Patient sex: M
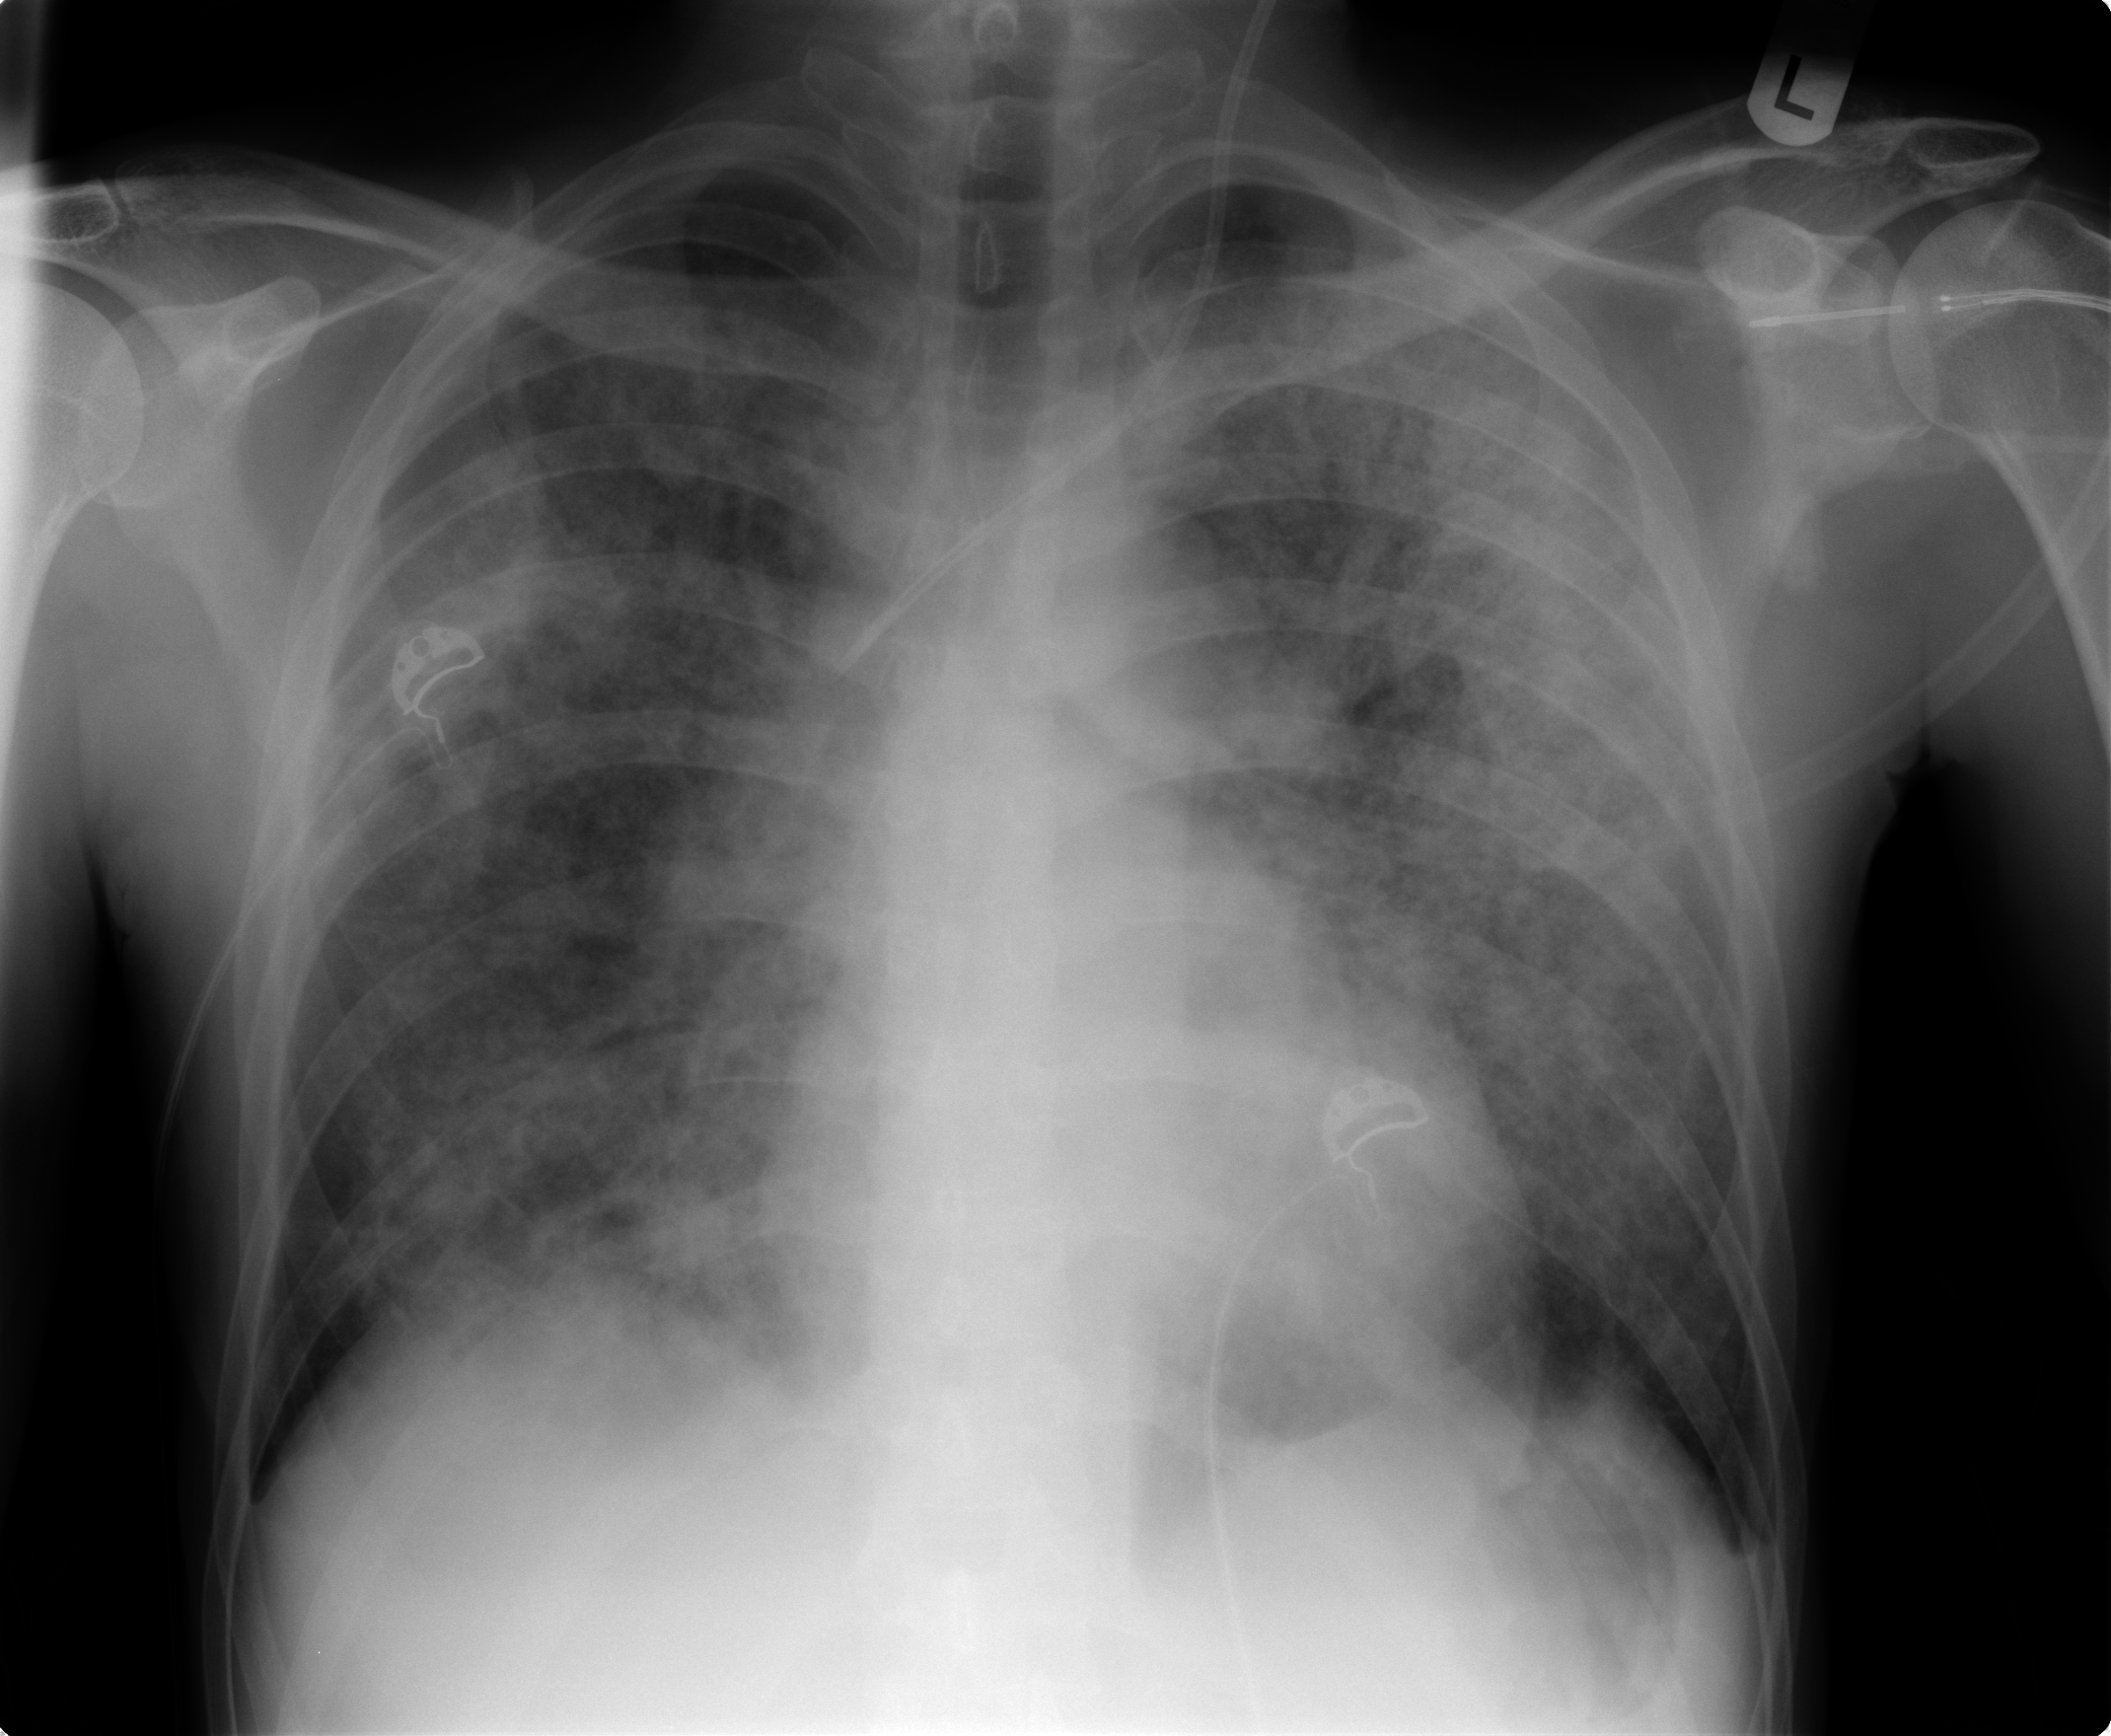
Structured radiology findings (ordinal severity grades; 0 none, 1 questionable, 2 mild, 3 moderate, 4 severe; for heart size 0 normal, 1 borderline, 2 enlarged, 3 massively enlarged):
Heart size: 0
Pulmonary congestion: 0
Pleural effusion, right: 0
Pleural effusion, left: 0
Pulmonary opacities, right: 3
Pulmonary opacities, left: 3
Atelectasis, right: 2
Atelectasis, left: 2